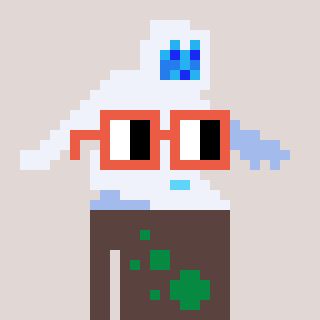
a pixel art character with square orange glasses, a yeti-shaped head and a darkbrown-colored body on a warm background